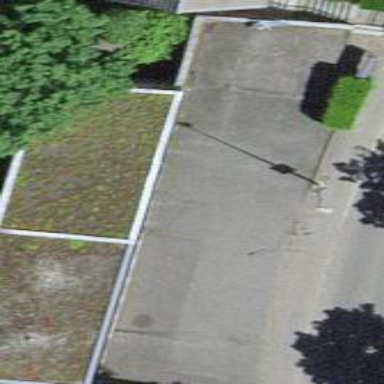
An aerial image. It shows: Garage building.